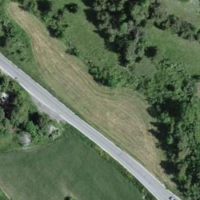
EUNIS habitat code: 24
Species observed at this site:
Lanius collurio
Vanessa cardui
Gonepteryx rhamni